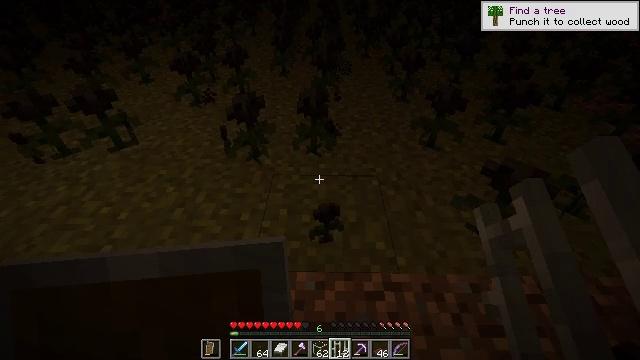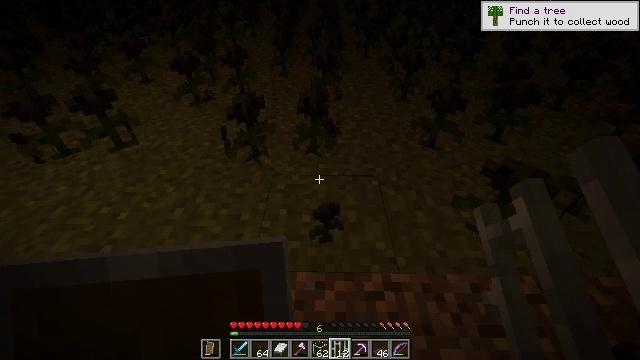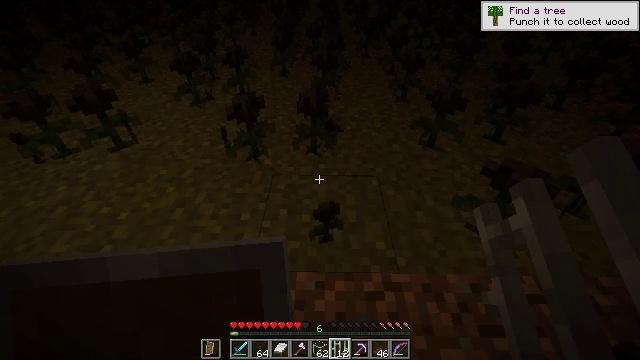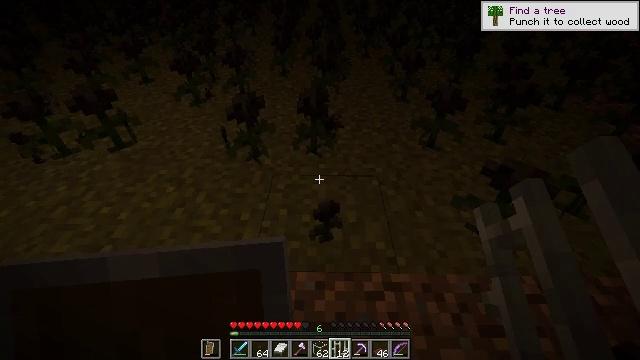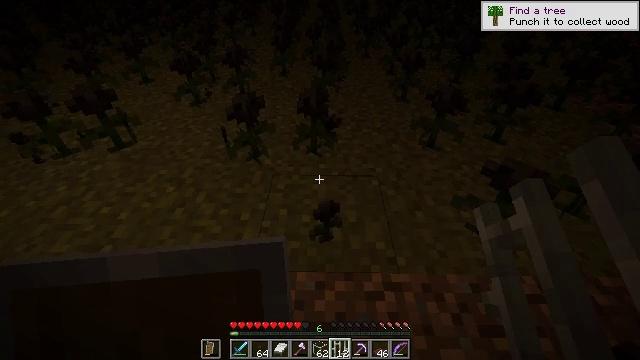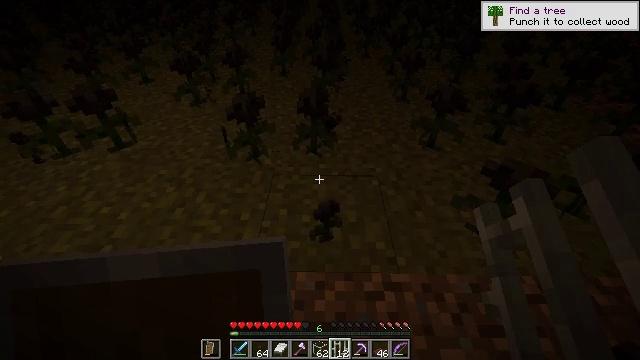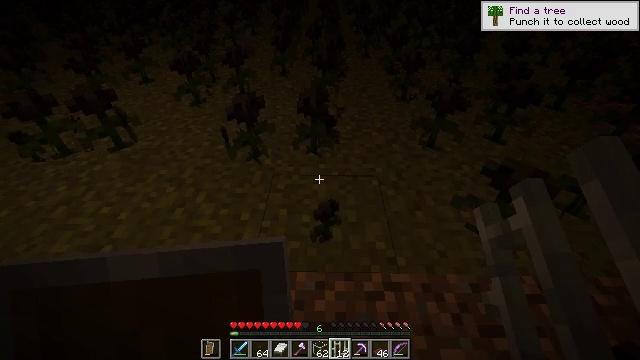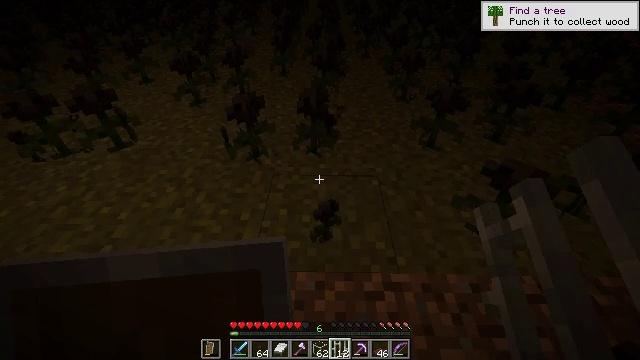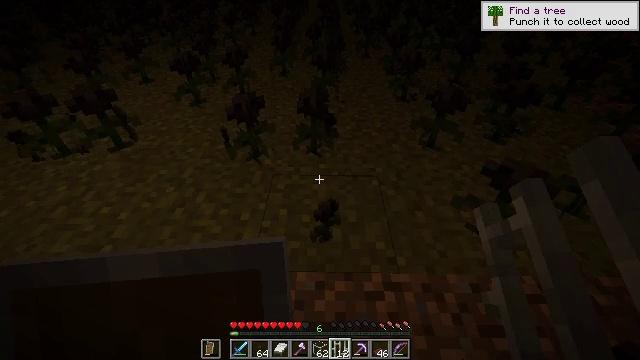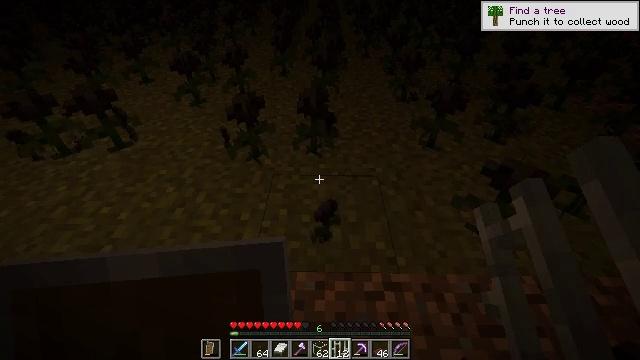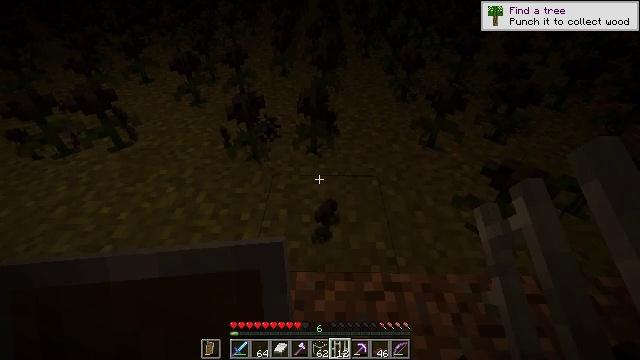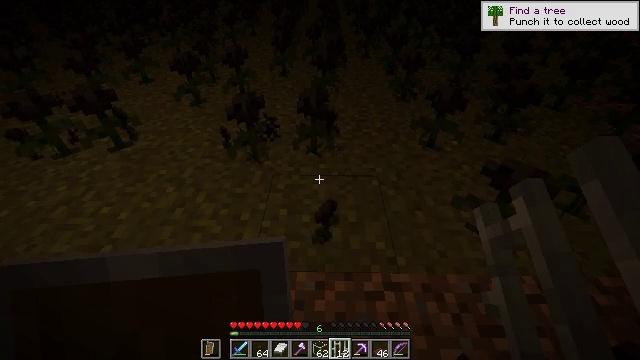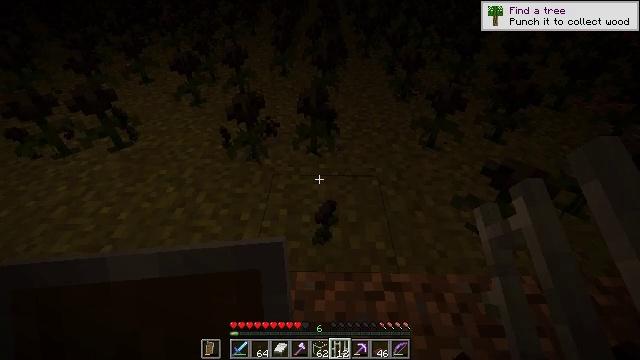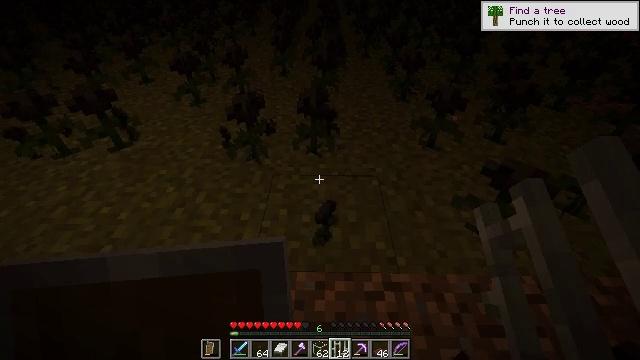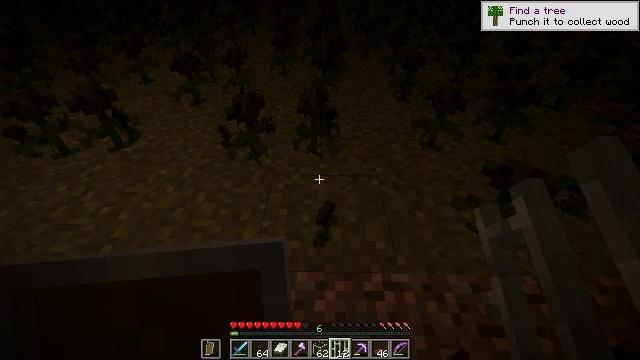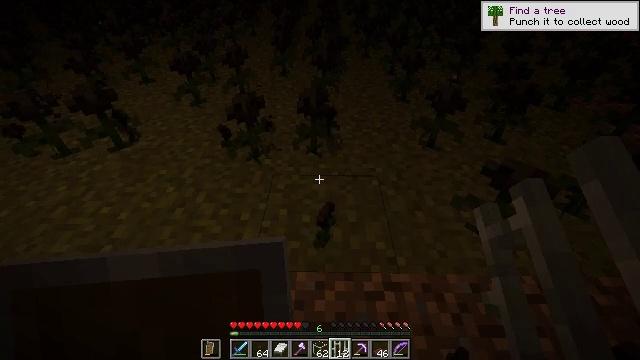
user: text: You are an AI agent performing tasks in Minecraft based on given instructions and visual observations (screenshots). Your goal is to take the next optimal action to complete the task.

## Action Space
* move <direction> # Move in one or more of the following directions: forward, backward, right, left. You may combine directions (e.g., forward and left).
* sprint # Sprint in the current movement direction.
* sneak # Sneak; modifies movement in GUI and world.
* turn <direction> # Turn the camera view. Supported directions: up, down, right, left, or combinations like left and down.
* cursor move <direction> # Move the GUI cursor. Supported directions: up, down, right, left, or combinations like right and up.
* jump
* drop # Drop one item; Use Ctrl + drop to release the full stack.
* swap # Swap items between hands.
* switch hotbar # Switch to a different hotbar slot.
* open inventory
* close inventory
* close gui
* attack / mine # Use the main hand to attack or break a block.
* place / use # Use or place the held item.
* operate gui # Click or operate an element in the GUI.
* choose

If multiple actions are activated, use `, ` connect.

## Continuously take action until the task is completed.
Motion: motion action
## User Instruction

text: Mine the wither rose with caution.
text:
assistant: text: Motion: no_op
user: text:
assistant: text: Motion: no_op
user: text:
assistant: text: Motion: no_op
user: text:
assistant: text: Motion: no_op
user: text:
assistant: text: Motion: no_op
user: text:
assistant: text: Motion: no_op
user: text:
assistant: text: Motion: no_op
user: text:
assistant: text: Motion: no_op
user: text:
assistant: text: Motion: no_op
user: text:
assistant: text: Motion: no_op
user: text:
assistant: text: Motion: no_op
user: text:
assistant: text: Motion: no_op
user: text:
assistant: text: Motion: no_op
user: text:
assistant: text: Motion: no_op
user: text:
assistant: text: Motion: no_op
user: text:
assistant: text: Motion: no_op
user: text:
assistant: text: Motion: no_op
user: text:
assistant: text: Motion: move forward
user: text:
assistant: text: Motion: move forward
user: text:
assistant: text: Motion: no_op
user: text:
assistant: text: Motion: no_op
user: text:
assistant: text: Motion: no_op
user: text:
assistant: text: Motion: turn left
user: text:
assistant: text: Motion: turn left and up
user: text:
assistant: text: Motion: turn left
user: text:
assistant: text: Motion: turn left
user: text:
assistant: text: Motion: turn left
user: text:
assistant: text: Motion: no_op
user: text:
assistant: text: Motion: turn left
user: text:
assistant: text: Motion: turn left